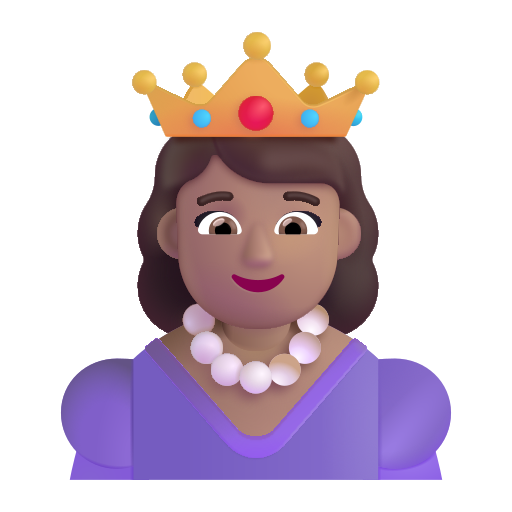
princess color